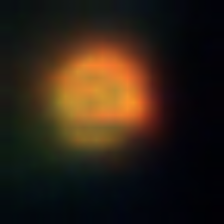
Taxon: Gymnodinium
Group: Dinoflagellates